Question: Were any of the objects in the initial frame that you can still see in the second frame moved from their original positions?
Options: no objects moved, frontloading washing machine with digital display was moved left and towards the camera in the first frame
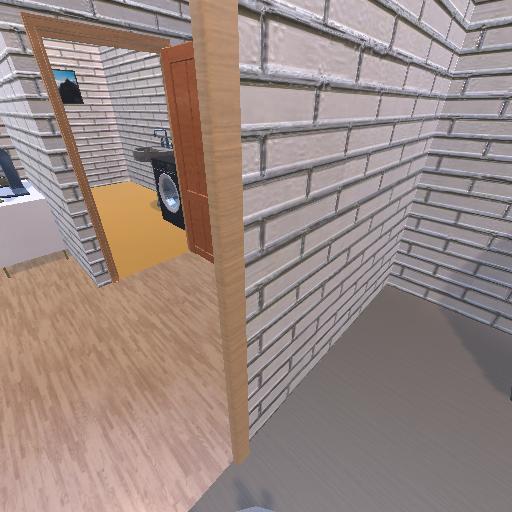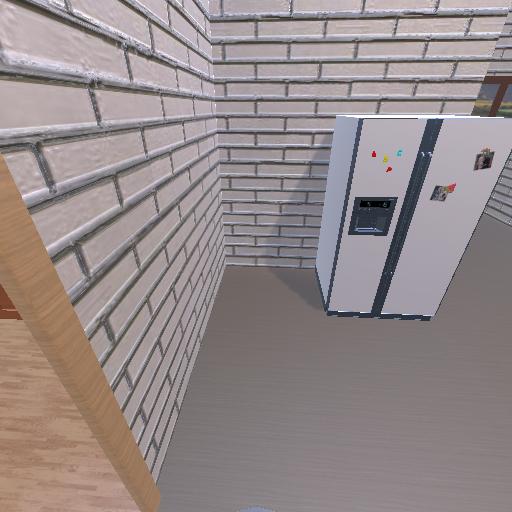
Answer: no objects moved